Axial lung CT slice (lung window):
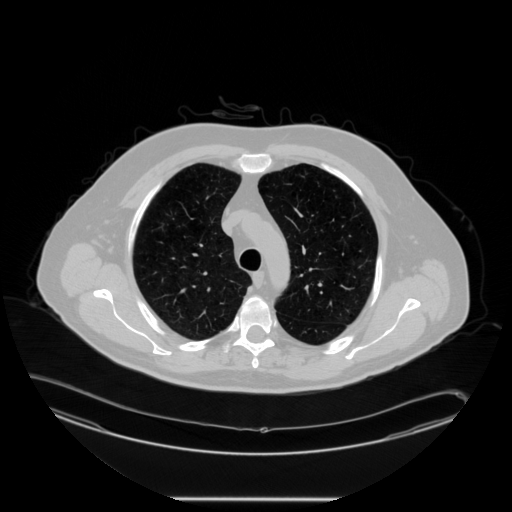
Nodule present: no